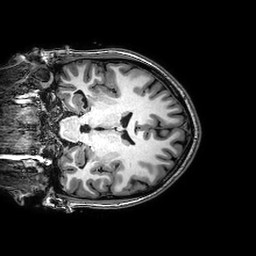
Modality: T1w
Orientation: coronal
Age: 20
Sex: female
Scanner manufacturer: philips
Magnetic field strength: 3 T
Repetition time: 0.008164 s
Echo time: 0.00373 s